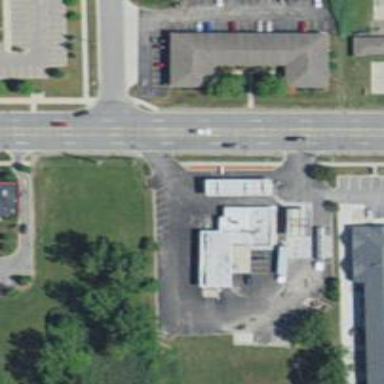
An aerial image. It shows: Convenience shop.